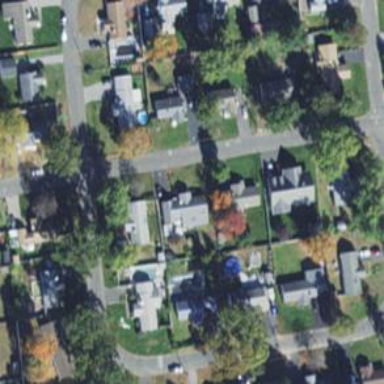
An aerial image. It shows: Residential road.